Interaction volume radius: 5 \u00c5
Interaction volume height: 10 \u00c5
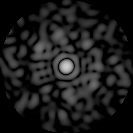
Disorder parameter: 0.857